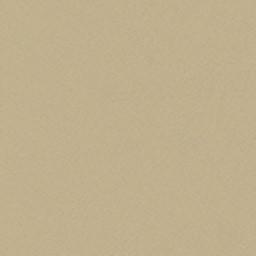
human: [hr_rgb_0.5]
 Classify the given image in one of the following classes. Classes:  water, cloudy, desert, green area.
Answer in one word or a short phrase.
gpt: desert